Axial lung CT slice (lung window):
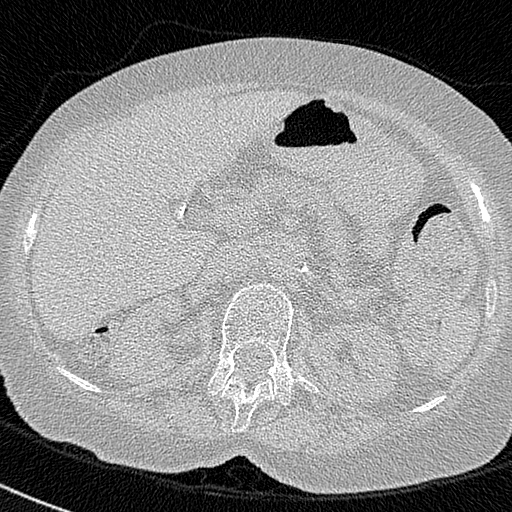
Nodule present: no